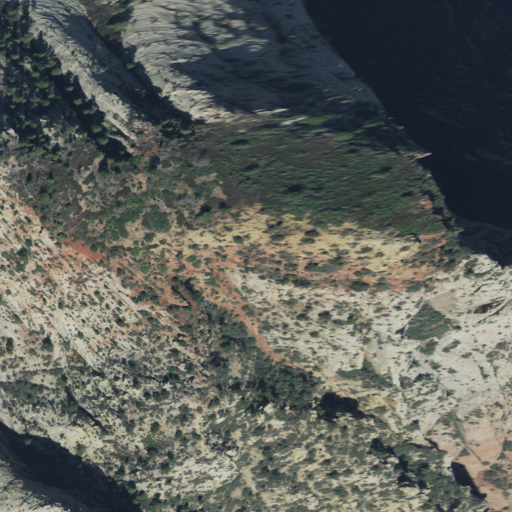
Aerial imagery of mountain in Utah named Lady Mountain containing evergreen forest and shrub